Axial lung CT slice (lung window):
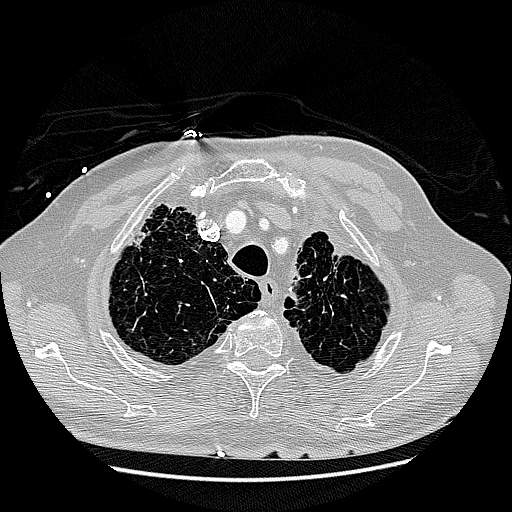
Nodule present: no